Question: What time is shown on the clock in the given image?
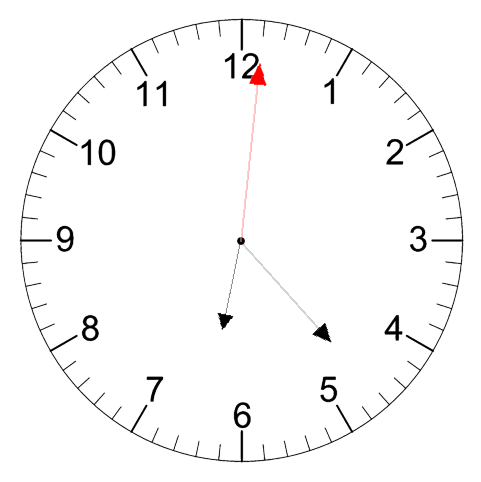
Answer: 06:23:01